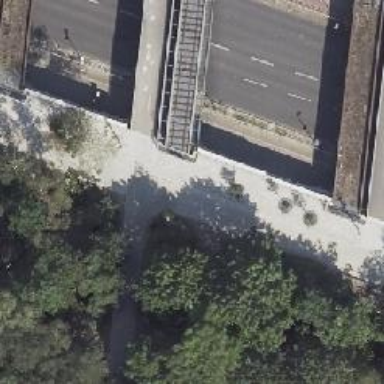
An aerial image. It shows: Asphalt footway on bridge over disused railway.